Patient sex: M
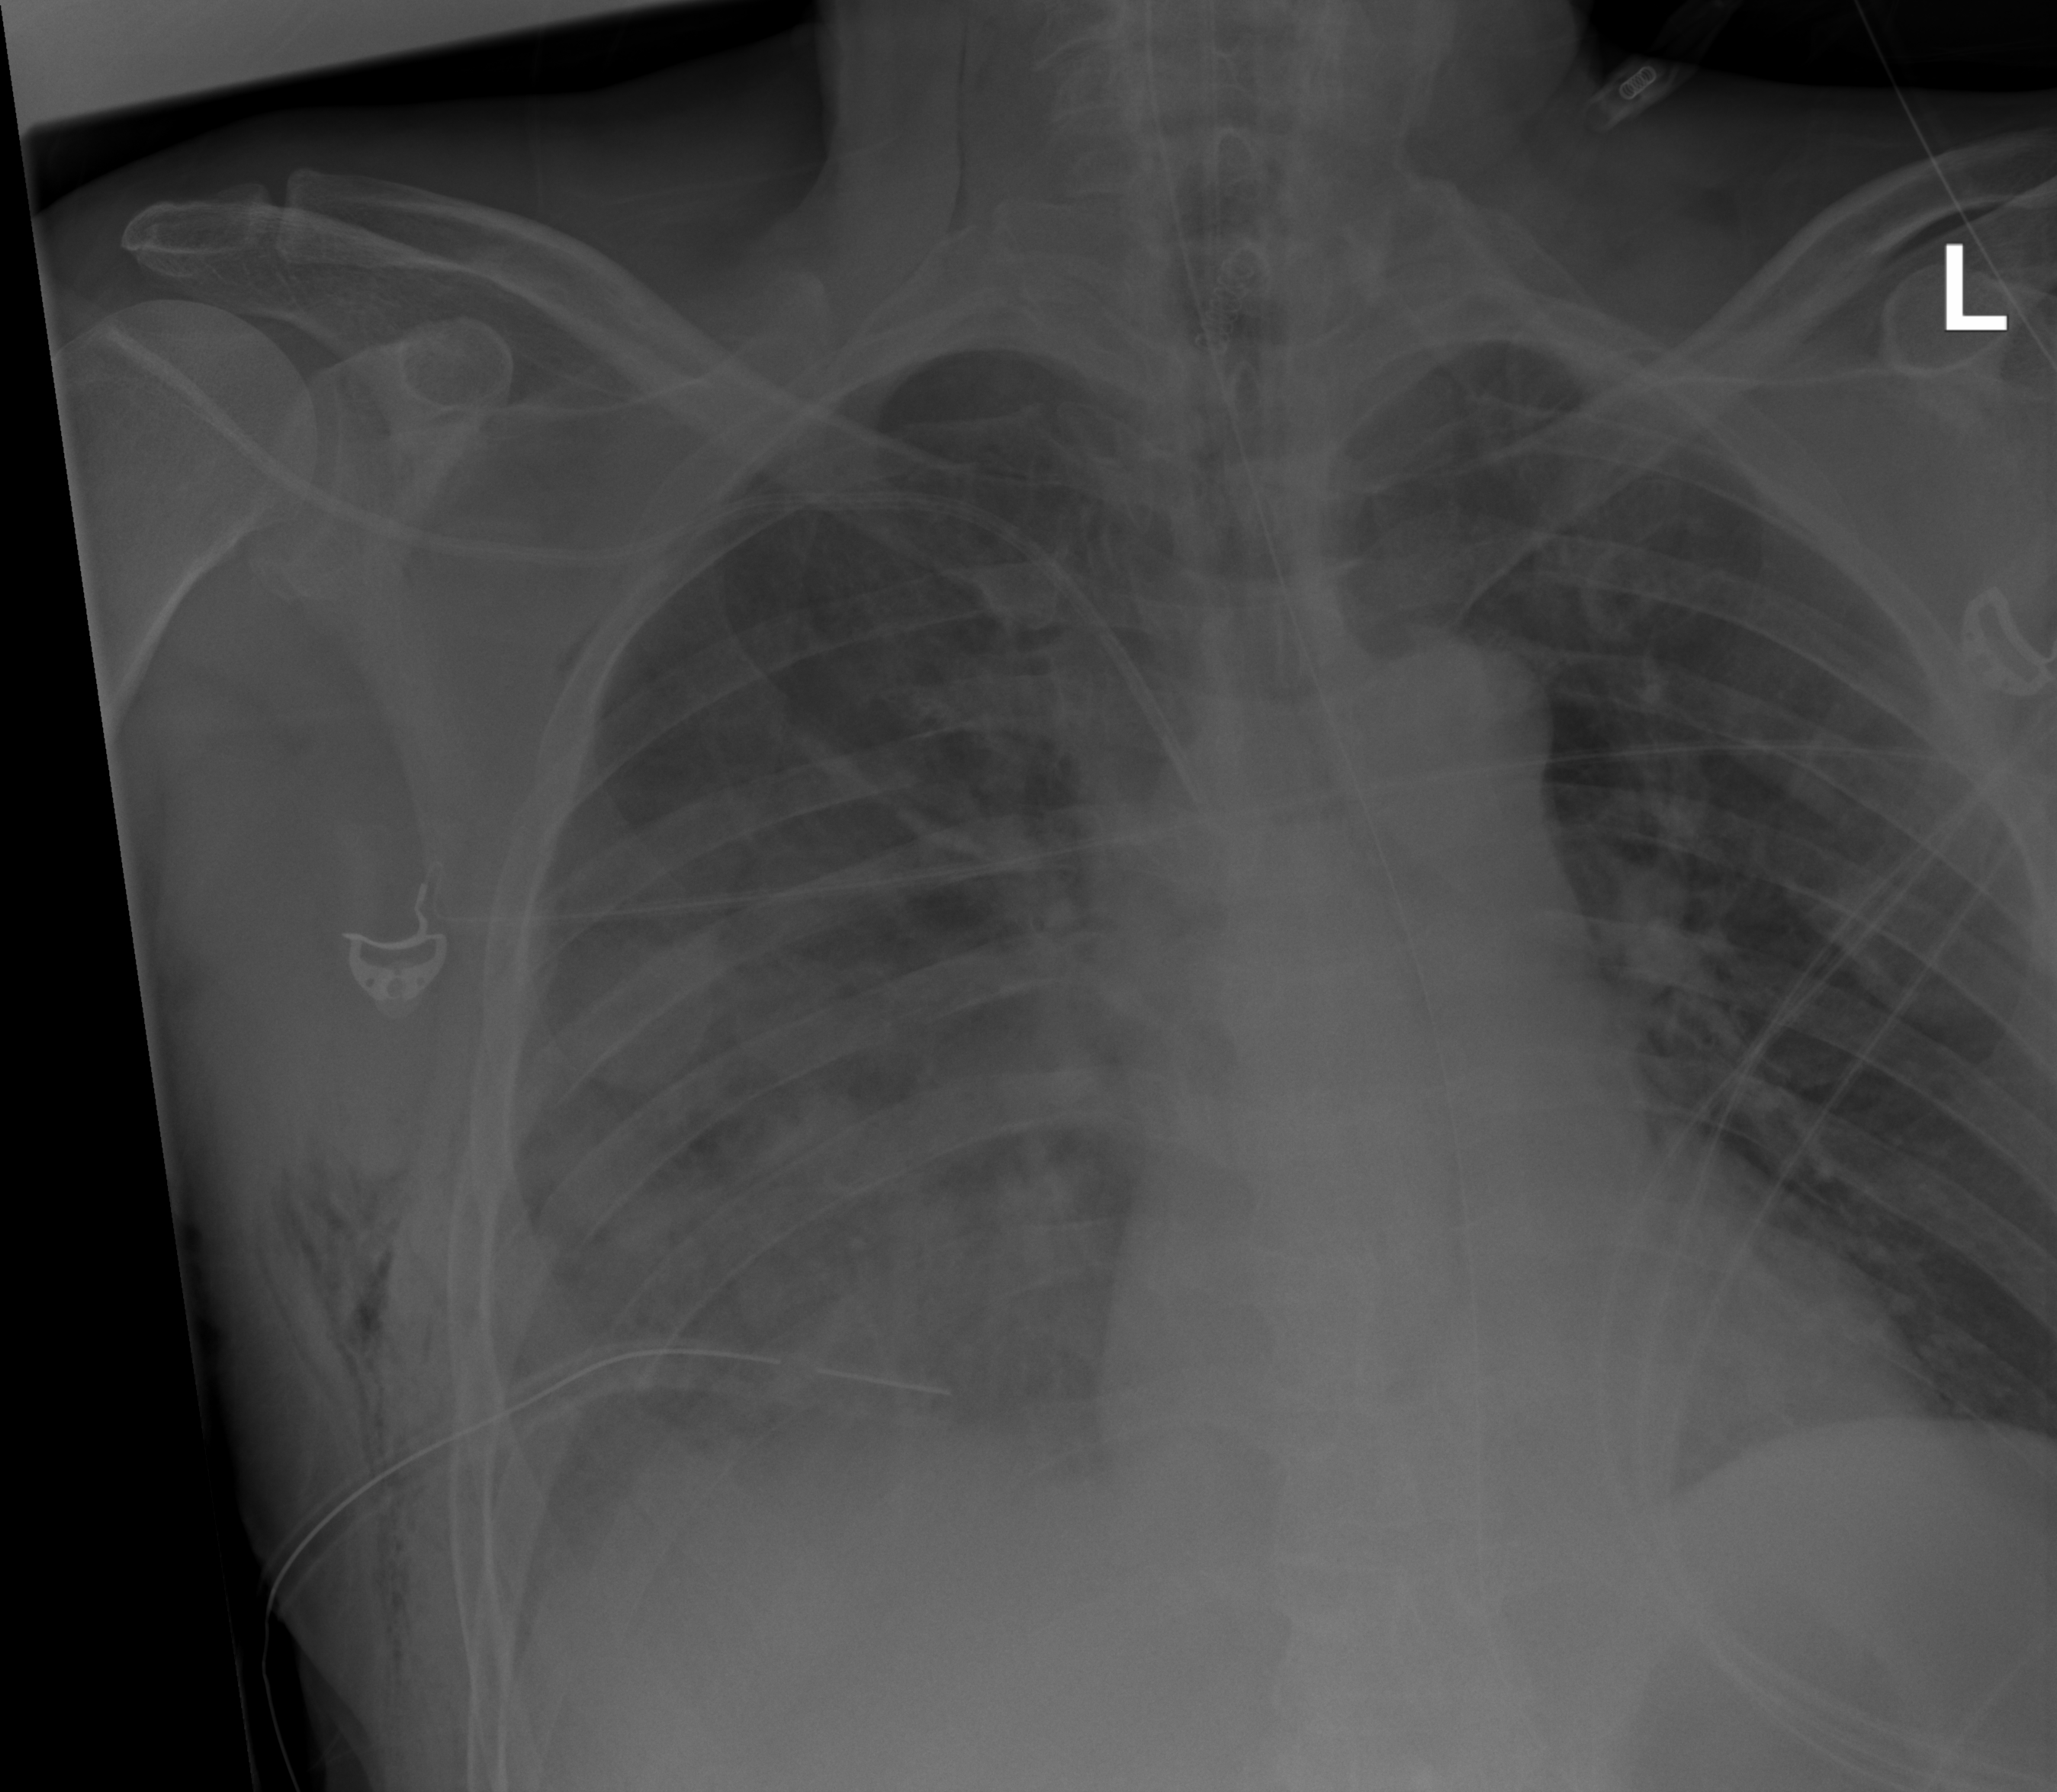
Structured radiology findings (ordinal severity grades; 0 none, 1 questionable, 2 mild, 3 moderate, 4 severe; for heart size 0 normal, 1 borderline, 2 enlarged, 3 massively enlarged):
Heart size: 0
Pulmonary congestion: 0
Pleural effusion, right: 3
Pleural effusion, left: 0
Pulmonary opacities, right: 3
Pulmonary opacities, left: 0
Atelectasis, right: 3
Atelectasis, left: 0